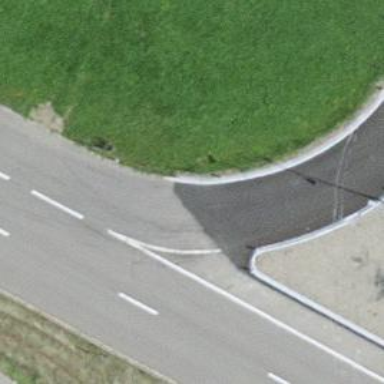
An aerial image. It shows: Asphalt road with primary link designation.